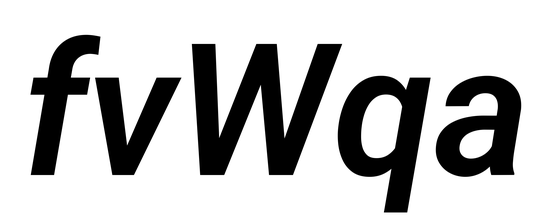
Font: Roboto-Italic_SemiBold_Italic